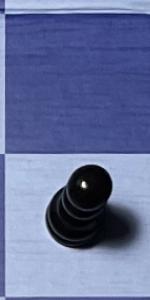
Label: Pawn_Black